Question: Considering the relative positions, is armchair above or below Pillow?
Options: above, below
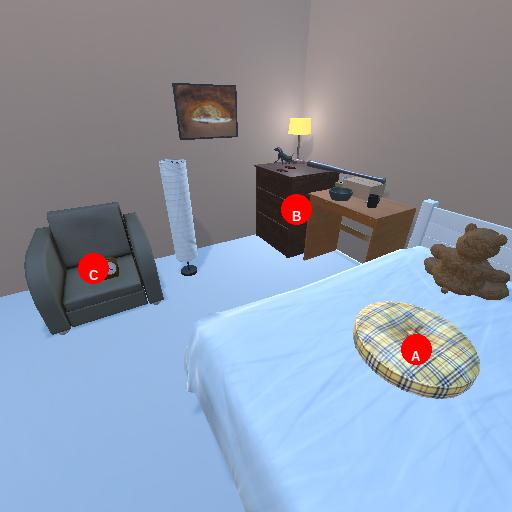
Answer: above